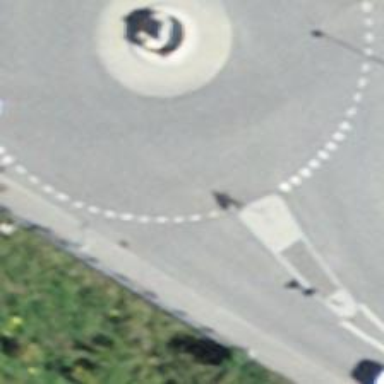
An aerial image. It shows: Secondary road made of asphalt leading to roundabout.